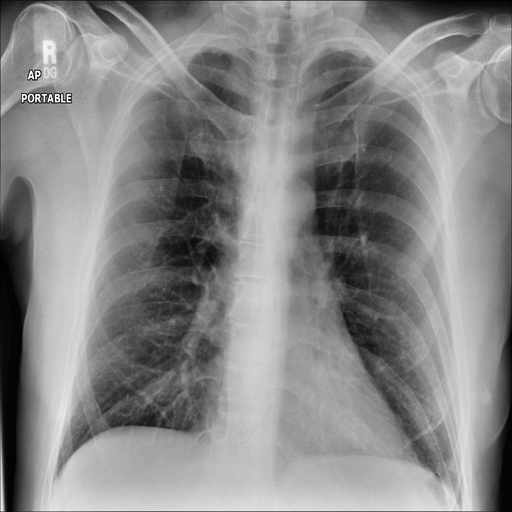
Finding: NORMAL